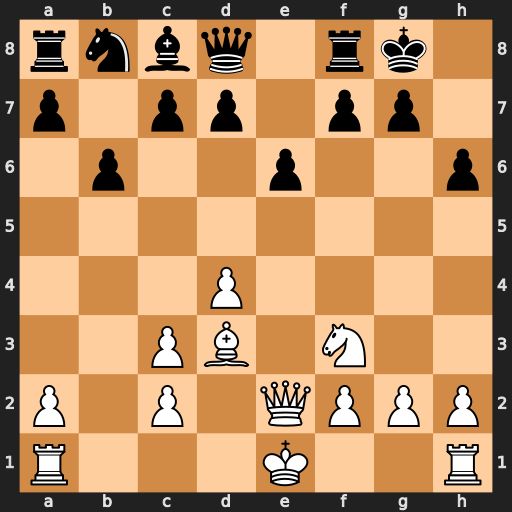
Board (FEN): rnbq1rk1/p1pp1pp1/1p2p2p/8/3P4/2PB1N2/P1P1QPPP/R3K2R
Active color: w
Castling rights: KQ
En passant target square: -
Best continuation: Qe4 g6 Qxa8